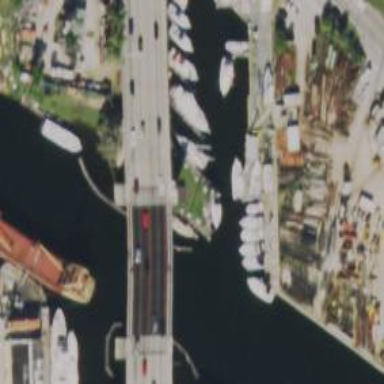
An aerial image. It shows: Secondary road passing over movable bascule bridge.